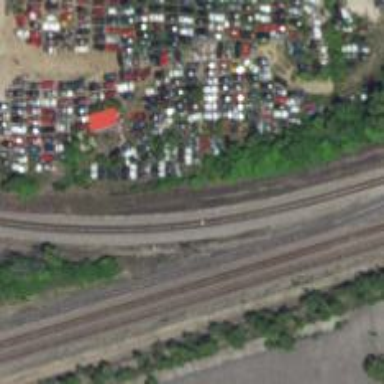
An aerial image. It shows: Disused railway spur.